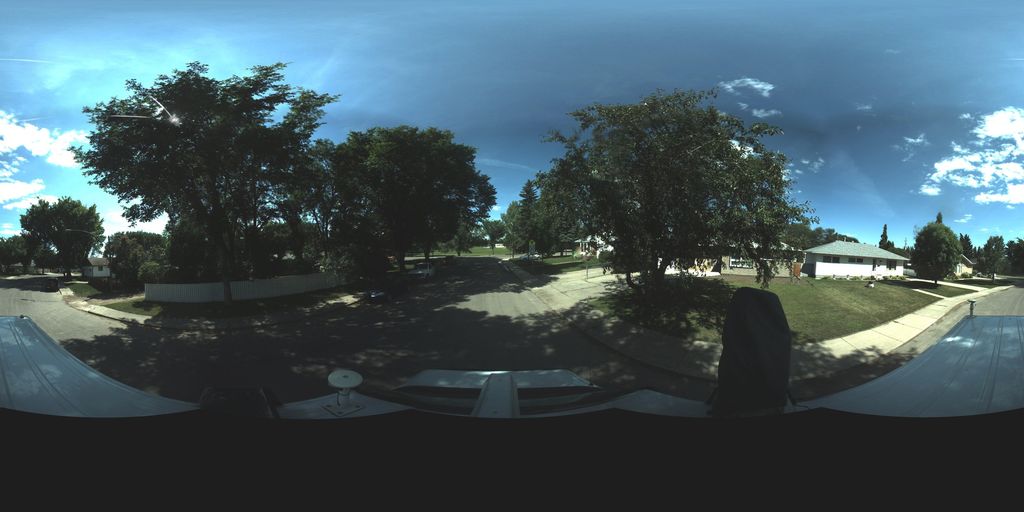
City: saskatoon